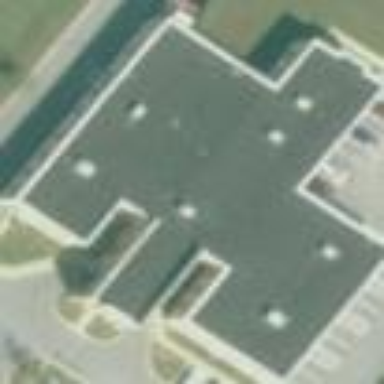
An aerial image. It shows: Clinic building.